Question: I keep getting this error whenever I attempt to run a specific jsp on my project

I've done everything that i can think of (including recreating the database it needs, checking and rechecking the lines that I assume has the fault, line #165 of 'Projectbean.java', more specifically the prepared statement part of the public 'int rowCount()' function)
If someone could please point me to the right direction, it will be greatly appreciated.
'''
import project.Projectbean;
import java.io.IOException;
import java.io.PrintWriter;
import java.sql.SQLException;
import java.util.logging.Level;
import java.util.logging.Logger;
import javax.servlet.RequestDispatcher;
import javax.servlet.ServletException;
import javax.servlet.annotation.WebServlet;
import javax.servlet.http.HttpServlet;
import javax.servlet.http.HttpServletRequest;
import javax.servlet.http.HttpServletResponse;
/**
*
* @author REY
*/
@WebServlet(name = "Projectservlet", urlPatterns = {"/Projectservlet"})
public class Projectservlet extends HttpServlet {
protected void processRequest(HttpServletRequest request, HttpServletResponse response)
throws ServletException, IOException {
response.setContentType("text/html;charset=UTF-8");
PrintWriter out = response.getWriter();
try {
/* TODO output your page here. You may use following sample code. */
out.println("<html>");
out.println("<head>");
out.println("<title>Servlet Projectservlet</title>");
out.println("</head>");
out.println("<body>");
out.println("<h1>Servlet Projectservlet at " + request.getContextPath() + "</h1>");
out.println("</body>");
out.println("</html>");
} finally {
out.close();
}
}
@Override
protected void doGet(HttpServletRequest request, HttpServletResponse response)
throws ServletException, IOException {
String option=request.getParameter("menu");
if(option == null || option.equals("menu"))
{
RequestDispatcher dr = request.getRequestDispatcher("Menu.jsp");
dr.forward(request, response);
}
else if(option.equals("stud"))
{
RequestDispatcher dr = request.getRequestDispatcher("Student.jsp");
dr.forward(request, response);
}
else if(option.equals("book"))
{
RequestDispatcher dr = request.getRequestDispatcher("Book.jsp");
dr.forward(request, response);
}
else if(option.equals("cat"))
{
RequestDispatcher dr = request.getRequestDispatcher("Category.jsp");
dr.forward(request, response);
}
else if(option.equals("Borrow"))
{
RequestDispatcher dr = request.getRequestDispatcher("Borrow.jsp");
dr.forward(request, response);
}
else if(option.equals("Return"))
{
RequestDispatcher dr = request.getRequestDispatcher("Return.jsp");
dr.forward(request, response);
}
}
@Override
protected void doPost(HttpServletRequest request, HttpServletResponse response)
throws ServletException, IOException {
PrintWriter out = response.getWriter();
String option = request.getParameter("option");
//STUDENT CONTROLLER
if (option.equals("Add Student"))
{
RequestDispatcher dr = request.getRequestDispatcher("AddStudent.jsp");
dr.include(request, response);
}
else if (option.equals("addedS"))
{
String id = request.getParameter("Studid");
int a = Integer.parseInt(id);
Projectbean addCustomer = new Projectbean();
addCustomer.setStudid(a);
addCustomer.setFname(request.getParameter("Fname"));
addCustomer.setLname(request.getParameter("Lname"));
addCustomer.setCourse(request.getParameter("Course"));
addCustomer.AddStudent();
RequestDispatcher dr = request.getRequestDispatcher("AddStudtConfirm.jsp");
dr.include(request, response);
}
else if (option.equals("Edit Student"))
{
RequestDispatcher dr = request.getRequestDispatcher("EditCustomer.jsp");
dr.include(request, response);
}
else if (option.equals("editS"))
{
String Studid = request.getParameter("edit");
request.setAttribute("Studid", Studid);
RequestDispatcher dr = request.getRequestDispatcher("EditedStudent.jsp");
dr.include(request, response);
}
else if (option.equals("editedC"))
{
Projectbean edit = new Projectbean();
int id = Integer.parseInt(request.getParameter("Studid"));
edit.setStudid(id);
edit.setFname(request.getParameter("Fname"));
edit.setLname(request.getParameter("Lname"));
edit.setCourse(request.getParameter("Course"));
edit.EditStudent();
RequestDispatcher dr = request.getRequestDispatcher("EditStudConfirm.jsp");
dr.include(request, response);
}
else if (option.equals("Delete Student"))
{
RequestDispatcher dr = request.getRequestDispatcher("DeleteStudent.jsp");
dr.include(request, response);
}
else if (option.equals("deleteS"))
{
String ID = request.getParameter("delete");
int custID = Integer.parseInt(ID);
Projectbean delete = new Projectbean();
delete.DeleteStudent(custID);
RequestDispatcher dr = request.getRequestDispatcher("DeleteStudConfirm.jsp");
dr.include(request, response);
}
else if (option.equals("Search Student"))
{
RequestDispatcher dr = request.getRequestDispatcher("SearchStudent.jsp");
dr.include(request, response);
}
else if (option.equals("searchS"))
{
String search = request.getParameter("search");
request.setAttribute("search", search);
RequestDispatcher dr = request.getRequestDispatcher("SearchedStudent.jsp");
dr.include(request, response);
}
//CATEGORY CONTROLLER
else if (option.equals("Add Category"))
{
RequestDispatcher dr = request.getRequestDispatcher("AddCategory.jsp");
dr.include(request, response);
}
else if (option.equals("addedCat"))
{
String id = request.getParameter("Catid");
int a = Integer.parseInt(id);
Projectbean addCategory = new Projectbean();
addCategory.setCatid(a);
addCategory.setCatname(request.getParameter("Catname"));
addCategory.AddCategory();
RequestDispatcher dr = request.getRequestDispatcher("AddCatConfirm.jsp");
dr.include(request, response);
}
else if (option.equals("Edit Category"))
{
RequestDispatcher dr = request.getRequestDispatcher("EditCategory.jsp");
dr.include(request, response);
}
else if (option.equals("editCat"))
{
String catID = request.getParameter("catedit");
request.setAttribute("Catid", catID);
out.println (catID);
RequestDispatcher dr = request.getRequestDispatcher("EditedCategory.jsp");
dr.forward(request, response);
}
else if (option.equals("editedCat"))
{
Projectbean editcat = new Projectbean();
int id = Integer.parseInt(request.getParameter("Catid"));
editcat.setCatid(id);
editcat.setCatname(request.getParameter("Catname"));
editcat.EditCategory();
RequestDispatcher dr = request.getRequestDispatcher("EditCatConfirm.jsp");
dr.include(request, response);
}
else if (option.equals("Delete Category"))
{
RequestDispatcher dr = request.getRequestDispatcher("DeleteCategory.jsp");
dr.include(request, response);
}
else if (option.equals("delCat"))
{
String ID = request.getParameter("catdelete");
int Catid = Integer.parseInt(ID);
Projectbean catdelete = new Projectbean();
catdelete.DeleteCategory(Catid);
RequestDispatcher dr = request.getRequestDispatcher("DeleteCatConfirm.jsp");
dr.include(request, response);
}
else if (option.equals("Search Category"))
{
RequestDispatcher dr = request.getRequestDispatcher("SearchCategory.jsp");
dr.include(request, response);
}
else if (option.equals("searchCat"))
{
String search = request.getParameter("search");
request.setAttribute("search", search);
RequestDispatcher dr = request.getRequestDispatcher("SearchedCategory.jsp");
dr.include(request, response);
}
//PRODUCT CONTROLLER
else if (option.equals("Add Book"))
{
RequestDispatcher dr = request.getRequestDispatcher("AddBook.jsp");
dr.include(request, response);
}
else if (option.equals("addedBook"))
{
String id = request.getParameter("Bookid");
String Catid = request.getParameter("edit");
int catID = Integer.parseInt (Catid);
int Bookid = Integer.parseInt(id);
//int numavail = Integer.parseInt(request.getParameter("availNo"));
//double price = Double.parseDouble(request.getParameter("prodPrice"));
Projectbean addProduct = new Projectbean();
addProduct.setBookid(Bookid);
addProduct.setTitle(request.getParameter("Title"));
addProduct.setAuthor(request.getParameter("Author"));
//addProduct.setProdAvail(numavail);
//addProduct.setProdPrice(price);
addProduct.setCatid(catID);
addProduct.AddBook();
RequestDispatcher dr = request.getRequestDispatcher("AddBookConfirm.jsp");
dr.include(request, response);
}
else if (option.equals("Edit Book"))
{
RequestDispatcher dr = request.getRequestDispatcher("EditBook.jsp");
dr.include(request, response);
}
else if (option.equals("editBook"))
{
String Bookid = request.getParameter("prodedit");
request.setAttribute("Bookid", Bookid);
out.println (Bookid);
RequestDispatcher dr = request.getRequestDispatcher("EditedBook.jsp");
dr.forward(request, response);
}
else if (option.equals("editedBook"))
{
Projectbean editprod = new Projectbean();
int id = Integer.parseInt(request.getParameter("Bookid"));
//int avail = Integer.parseInt (request.getParameter("prodavail"));
double price = Double.parseDouble(request.getParameter("prodprice"));
int catID = Integer.parseInt(request.getParameter("category"));
editprod.setBookid(id);
editprod.setTitle(request.getParameter("Title"));
editprod.setAuthor(request.getParameter("Author"));
//editprod.setProdAvail(avail);
//editprod.setProdPrice(price);
editprod.setCatid(catID);
editprod.EditBook();
RequestDispatcher dr = request.getRequestDispatcher("EditBookConfirm.jsp");
dr.include(request, response);
}
else if (option.equals("Delete Book"))
{
RequestDispatcher dr = request.getRequestDispatcher("DeleteBook.jsp");
dr.include(request, response);
}
else if (option.equals("delBook"))
{
String ID = request.getParameter("bookdel");
int prodID = Integer.parseInt(ID);
Projectbean catdelete = new Projectbean();
catdelete.DeleteBook(prodID);
RequestDispatcher dr = request.getRequestDispatcher("DeleteBookConfirm.jsp");
dr.include(request, response);
}
else if (option.equals("Search Book"))
{
RequestDispatcher dr = request.getRequestDispatcher("SearchBook.jsp");
dr.include(request, response);
}
else if (option.equals("searchBook"))
{
String id = request.getParameter("category");
String search = request.getParameter("search");
request.setAttribute("Catid",id);
request.setAttribute("search", search);
RequestDispatcher dr = request.getRequestDispatcher("SearchedBook.jsp");
dr.include(request, response);
}
}
@Override
public String getServletInfo() {
return "Short description";
}
}
'''
'''
package project;
import java.sql.Connection;
import java.sql.DriverManager;
import java.sql.PreparedStatement;
import java.sql.ResultSet;
import java.sql.SQLException;
import java.sql.Statement;
public class Projectbean {
private Connection con;
//student
int Studid;
String Fname;
String Lname;
String Course;
//book
int Bookid;
String Title;
String Author;
String Dborrowed;
String Dreturned;
int Fee;
//Category
int Catid;
String Catname;
//student setters
public void setStudid (int id)
{
Studid = id;
}
public void setFname (String val)
{
Fname = val;
}
public void setLname (String val)
{
Fname = val;
}
public void setCourse (String val)
{
Course = val;
}
//student getters
public int getStudid ()
{
return Studid ;
}
public String getFname ()
{
return Fname ;
}
public String getLname ()
{
return Lname ;
}
public String getCourse ()
{
return Course ;
}
//book setters
public void setBookid (int id)
{
Bookid = id;
}
public void setTitle (String val)
{
Title = val;
}
public void setAuthor (String val)
{
Author = val;
}
public void setDborrowed (String val)
{
Dborrowed = val;
}
public void setDreturned (String val)
{
Dreturned = val;
}
public void setFee (int fee)
{
Fee = fee;
}
//book getters
public int getBookid ()
{
return Bookid ;
}
public String getTitle ()
{
return Title ;
}
public String getAuthor ()
{
return Author ;
}
public String getDborrowed ()
{
return Dborrowed ;
}
public String getDreturned ()
{
return Dreturned ;
}
public int getFee ()
{
return Fee ;
}
//Category setters
public void setCatid (int id)
{
Catid = id ;
}
public void setCatname(String val)
{
Catname = val;
}
//Category getters
public int getCatid()
{
return Catid;
}
public String getCatname()
{
return Catname;
}
public Projectbean(){
try{
Class.forName("org.apache.derby.jdbc.ClientDriver");
con = DriverManager.getConnection(
"jdbc:derby://localhost:1527/final",
"", "");
}catch(Exception e){
System.out.println("Exception" + e);
}
}
//student
public ResultSet GetStudent() throws SQLException, Exception{
Statement s = con.createStatement();
ResultSet rs = s.executeQuery("Select * from APP.STUDENT");
return rs;
}
//set student id
public int rowCount() throws SQLException{
PreparedStatement st= con.prepareStatement("SELECT STUDENTID FROM APP.STUDENT");
ResultSet rs = st.executeQuery();
//get the number of rows from the result set
int count = 0;
while (rs.next()){
count = rs.getInt(1);
}
return count;
}
//get specific student
public void GetSpecificStudent (String StudID) throws SQLException, Exception{
int id = Integer.parseInt(StudID);
Statement s = con.createStatement();
ResultSet rs = s.executeQuery("Select * from APP.STUDENT WHERE STUDID="+id+" ");
rs.next();
this.Studid = id;
Fname = rs.getString("FIRSTNAME");
Lname = rs.getString ("LASTNAME");
Course = rs.getString("COURSE");
}
//Add Student
public void AddStudent(){
String read = "insert into APP.STUDENT (STUDID,FIRSTNAME,LASTNAME,COURSE) values(?,?,?,?)";
PreparedStatement addrec;
try {
addrec = con.prepareStatement(read);
addrec.setInt(1, Studid);
addrec.setString(2, Fname);
addrec.setString(3, Lname);
addrec.setString(4, Course);
addrec.execute();
}
catch (SQLException e){
System.out.println ("Exception " + e);
}
}
//edit student
public void EditStudent(){
String read = "Update APP.STUDENT set STUDID=?, FIRSTNAME=?, LASTNAME=?, COURSE=? where ID="+Studid;
PreparedStatement editRec;
try{
editRec = con.prepareStatement(read);
editRec.setInt (1,Studid);
editRec.setString(2,Fname);
editRec.setString(3,Lname);
editRec.setString(4,Course);
editRec.execute();
}
catch (SQLException e){
System.out.println ("Exception " + e);
}
}
//Delete student
public void DeleteStudent (int id) {
try
{
Statement s = con.createStatement();
String read= "Delete FROM APP.STUDENT where STUDID = "+id+"";
s.executeUpdate(read);
}
catch(SQLException e)
{
System.out.println(e);
}
}
//search student
public ResultSet SearchStudent(String search) throws SQLException, Exception{
String[] split = search.split("\s+");
int count = split.length;
Statement s = con.createStatement();
ResultSet rs = s.executeQuery("Select * from APP.STUDENT WHERE FIRSTNAME= '"+split[0]+"' OR LASTNAME= '"+split[count-1]+"' ");
return rs;
}
//BOOK
public ResultSet GetBook() throws SQLException, Exception{
Statement s = con.createStatement();
ResultSet rs = s.executeQuery("Select * from APP.BOOK");
return rs;
}
//set book id
public int BookrowCount() throws SQLException{
PreparedStatement st= con.prepareStatement("SELECT BOOKID FROM APP.BOOK");
ResultSet rs = st.executeQuery();
//get the number of rows from the result set
int count = 0;
while (rs.next()){
count = rs.getInt(1);
}
return count;
}
//get specific book
public void GetSpecificBook (String BookID) throws SQLException, Exception{
int id = Integer.parseInt(BookID);
Statement s = con.createStatement();
ResultSet rs = s.executeQuery("Select * from APP.BOOK WHERE custID="+id+" ");
rs.next();
this.Bookid = id;
Title = rs.getString("TITLE");
Author = rs.getString ("AUTHOR");
Dborrowed = rs.getString("DATEBORROWED");
Dreturned = rs.getString("DATERETURNED");
Fee = rs.getInt("BORROWERSFEE");
}
//Add book
public void AddBook(){
String read = "insert into APP.BOOK (BOOKID,TITLE,AUTHOR,CATEGORYID) values(?,?,?)";
PreparedStatement addrec;
try {
addrec = con.prepareStatement(read);
addrec.setInt(1, Bookid);
addrec.setString(2, Title);
addrec.setString(3, Author);
addrec.setInt(4, Catid);
addrec.execute();
}
catch (SQLException e){
System.out.println ("Exception " + e);
}
}
//edit book
public void EditBook(){
String read = "Update APP.BOOK set BOOKID=?, TITLE=?, AUTHOR=?, CATEGORYID=? where BOOKID="+Bookid;
PreparedStatement editRec;
try{
editRec = con.prepareStatement(read);
editRec.setInt (1,Bookid);
editRec.setString(2,Title);
editRec.setString(3,Author);
editRec.setInt(4,Catid);
editRec.execute();
}
catch (SQLException e){
System.out.println ("Exception " + e);
}
}
//delete book
public void DeleteBook (int id) {
try
{
Statement s = con.createStatement();
String read= "Delete FROM APP.BOOK where BOOKID = "+id+"";
s.executeUpdate(read);
}
catch(SQLException e)
{
System.out.println(e);
}
}
//search book
public ResultSet SearchBook(String search) throws SQLException, Exception{
String[] split = search.split("\s+");
int count = split.length;
Statement s = con.createStatement();
ResultSet rs = s.executeQuery("Select * from APP.book WHERE TITLE= '"+split[0]+"' OR AUTHOR= '"+split[count-1]+"' ");
return rs;
}
//CATEGORY
//Set Category ID
public int rowCountCat() throws SQLException{
PreparedStatement st= con.prepareStatement("SELECT CATEGORYID FROM APP.CATEGORY");
ResultSet rs = st.executeQuery();
//get the number of rows from the result set
int count1 = 0;
while (rs.next()){
count1 = rs.getInt(1);
}
return count1;
}
//Add Category
public void AddCategory (){
String read = "insert into APP.CATEGORY (CATEGORYID,CATEGORYNAME) values(?,?)";
PreparedStatement addrec;
try {
addrec = con.prepareStatement(read);
addrec.setInt(1, Catid);
addrec.setString(2, Catname);
addrec.execute();
}
catch (SQLException e){
System.out.println ("Exception " + e);
}
}
//Get List of Category
public ResultSet GetCategory () throws SQLException, Exception{
Statement s = con.createStatement();
ResultSet rs = s.executeQuery("Select * from APP.CATEGORY");
return rs;
}
//Get Specific Category
public void GetSpecificCategory (String catID) throws SQLException, Exception {
int id = Integer.parseInt(catID);
Statement s = con.createStatement();
ResultSet rs = s.executeQuery("Select * from APP.CATEGORY WHERE CATEGORYID="+id+" ");
rs.next();
this.Catid = id;
Catname = rs.getString("CATEGORYNAME");
}
//EDIT Category
public void EditCategory () {
String read = "Update APP.CATEGORY set CATEGORYID=?, CATEGORYNAME=? WHERE CATEGORYID="+Catid;
PreparedStatement editRec;
try{
editRec = con.prepareStatement(read);
editRec.setInt (1,Catid);
editRec.setString(2,Catname);
editRec.execute();
}
catch (SQLException e){
System.out.println ("Exception " + e);
}
}
//Delete Category
public void DeleteCategory (int id) {
try
{
Statement s = con.createStatement();
String read= "Delete FROM APP.CATEGORY where CATEGORYID = "+id+"";
s.executeUpdate(read);
}
catch(SQLException e)
{
System.out.println(e);
}
}
//Search Category
public ResultSet SearchCategory (String search) throws SQLException, Exception{
String[] split = search.split("\s+");
int count = split.length;
Statement s = con.createStatement();
ResultSet rs = s.executeQuery("Select * from APP.CATEGORY WHERE CATEGORYNAME= '"+split[0]+"' OR CATEGORYNAME= '"+split[count-1]+"' ");
return rs;
}
}
'''
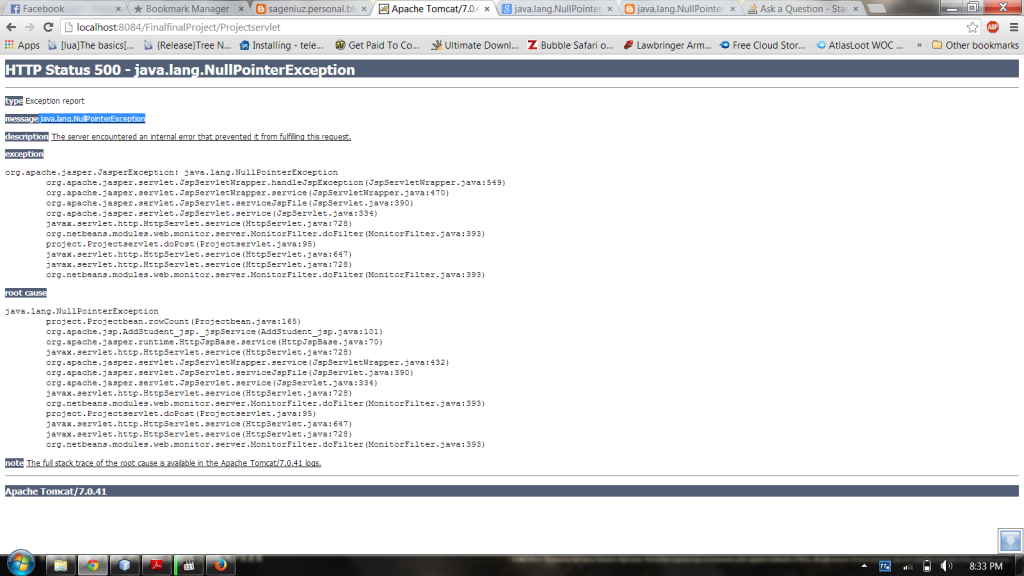
Answer: 'con' may be mostly 'null' at this point because there are no other candidates that can be 'null' at this point